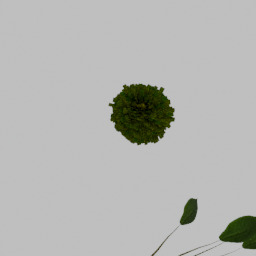
Label: nature